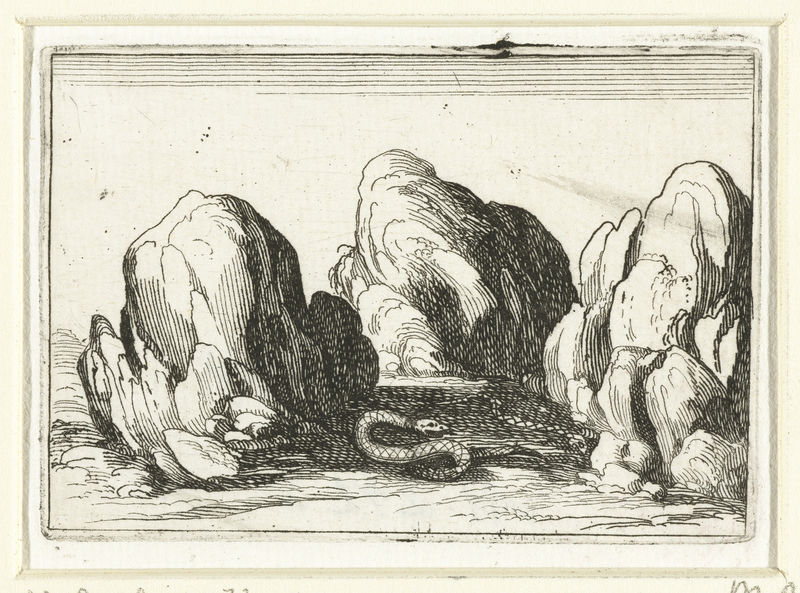
Titel: Vervellende slang
Künstler: Jacques Callot
Standort: Amsterdam
Institution: Rijksmuseum
Schlagwörter: felsen, himmel, schatten, landschaft, zeichnung, rahmen, steine, erde, natur, boden, fels, buch, druck, radierung, stich, schwarzweiß, schlange, mythologie, schlangen